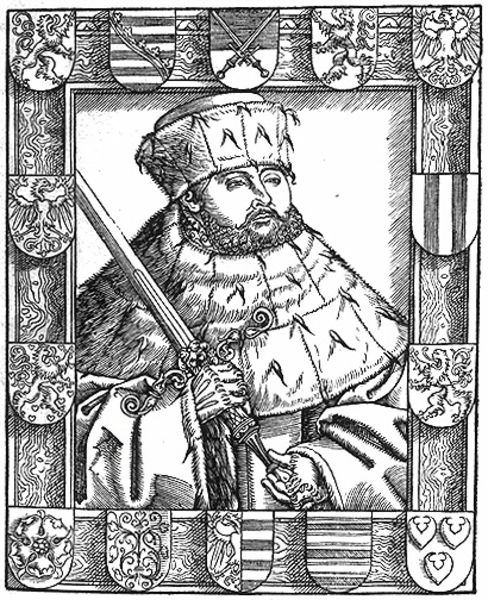
Titel: Bildnis des Kurfürsten Johann Friedrich I von Sachsen dem Großmütigen
Künstler: Lucas d.J. Cranach
Institution: (Seriendruck)
Schlagwörter: adler, mann, umhang, weiß, blume, handschuh, hut, mund, nase, ohr, schwarz, skizze, zeichnung, blick, rose, bart, kappe, mütze, augen, falten, gesicht, halten, hermelin, kragen, mensch, pelz, rahmen, vollbart, portrait, porträt, mantel, reich, adel, krone, renaissance, rund, fell, holzschnitt, grafik, linien, kaiser, könig, dick, bögen, griff, schild, linie, druck, schraffur, stich, scharz, schwert, schwerter, herrscher, pracht, wappen, herz, löwe, emblem, kupferstich, turban, selbstbewusst, viereck, rahnen, schilde, kurfürst, zeichnug, albrecht, baart, geand, cranach, brandenburg, herrscher4